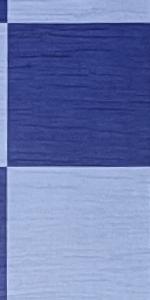
Label: Empty